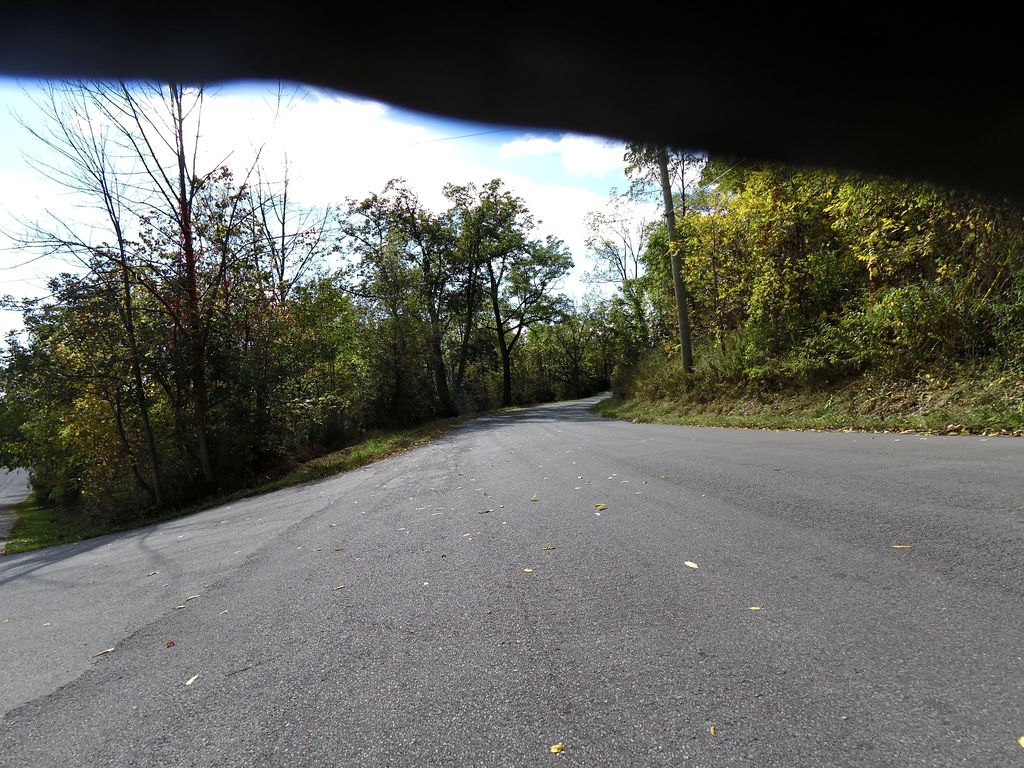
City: hamilton